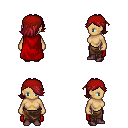
a pixel art fantasy rpg character, female body template, human, tanned skin, red cape, robe skirt, brunette swoop hairstyle, red bandana, maroon shoes, four views (front, back, left, right), 2x2 character sprite sheet, small pixel art, hard edges, no anti-aliasing